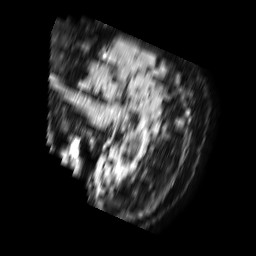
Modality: FLAIR
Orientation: sagittal
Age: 73
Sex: male
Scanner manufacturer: philips
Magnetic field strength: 1.5 T
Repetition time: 6 s
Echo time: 0.1015 s